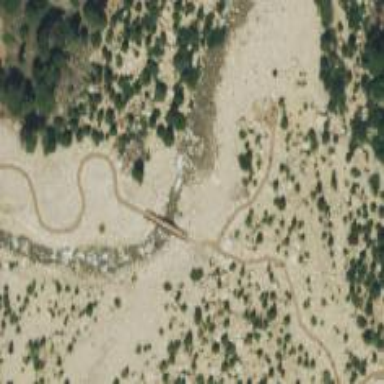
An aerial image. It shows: Path leading to bridge.